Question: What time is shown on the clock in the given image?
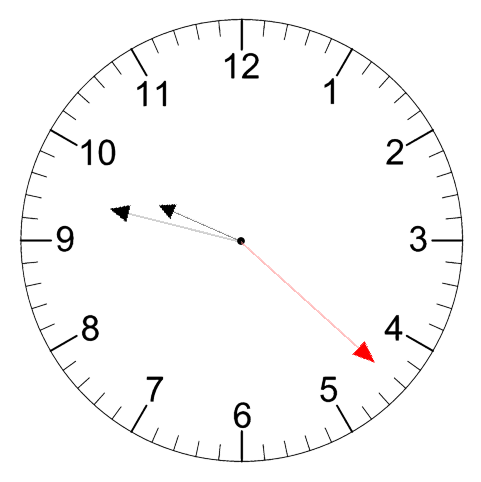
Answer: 09:47:22